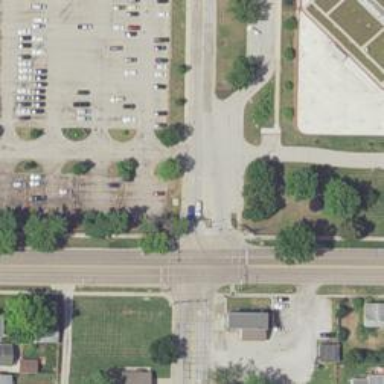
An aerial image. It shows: There is solid stop line road marking.